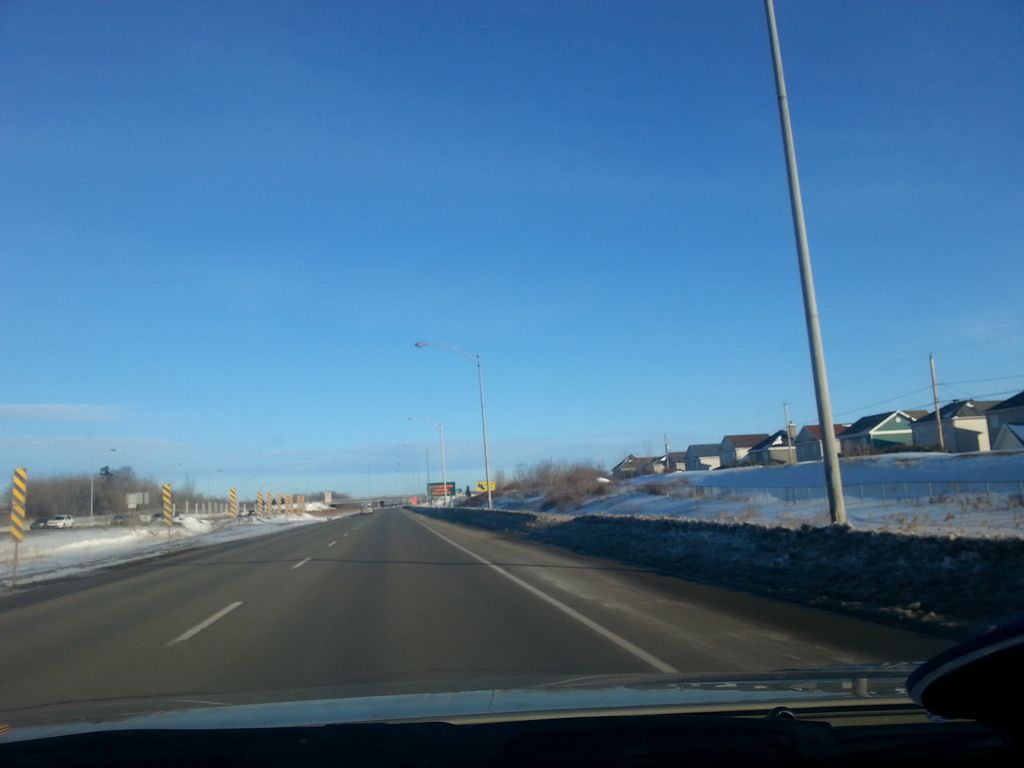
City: quebec_city